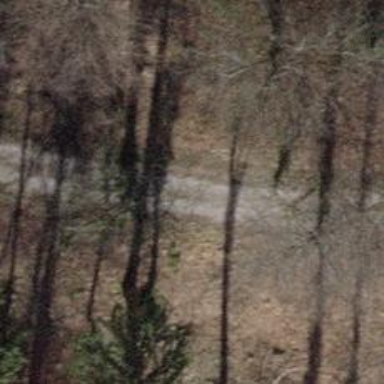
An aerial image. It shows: Compacted track with grade2 level.